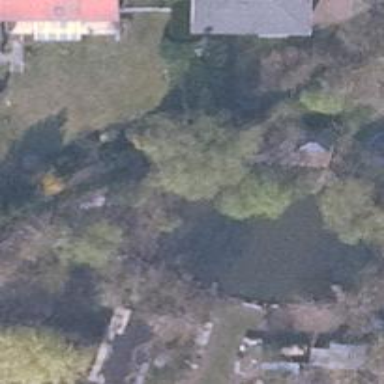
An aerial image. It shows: Serene pond surrounded by nature.